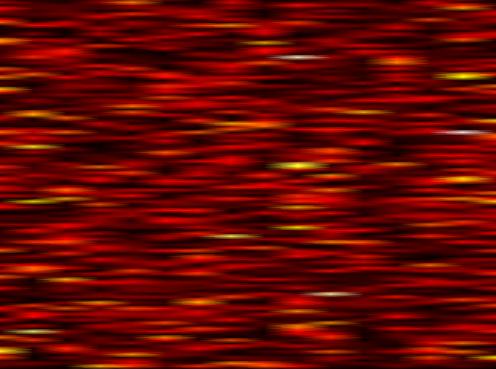
Label: FBMC